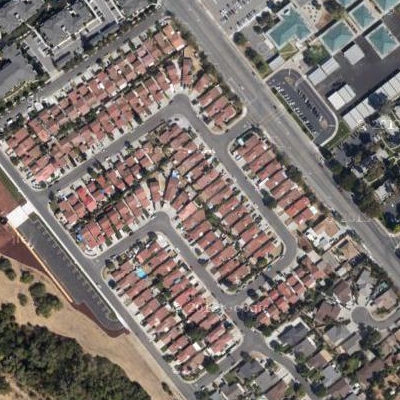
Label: Resident